Aerial crown-view tile of a tropical tree (Barro Colorado Island, Panama), acquired 20250512:
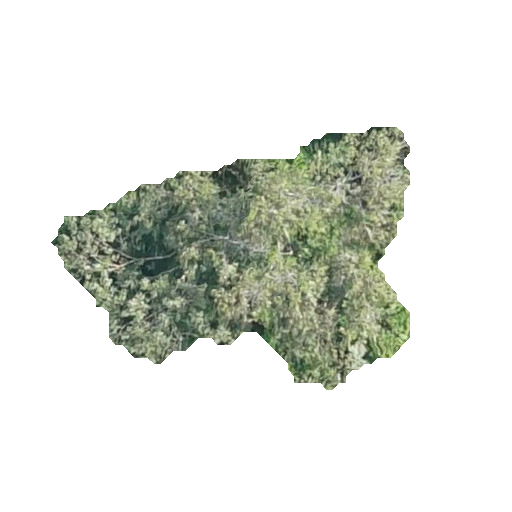
Species: Luehea seemannii
GBIF accepted scientific name: Luehea seemannii
Crown area: 88.241 m²